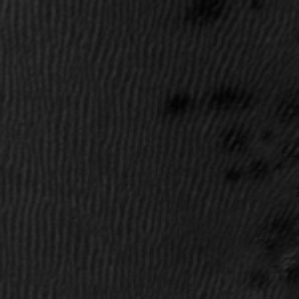
Label: frost